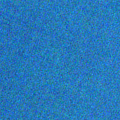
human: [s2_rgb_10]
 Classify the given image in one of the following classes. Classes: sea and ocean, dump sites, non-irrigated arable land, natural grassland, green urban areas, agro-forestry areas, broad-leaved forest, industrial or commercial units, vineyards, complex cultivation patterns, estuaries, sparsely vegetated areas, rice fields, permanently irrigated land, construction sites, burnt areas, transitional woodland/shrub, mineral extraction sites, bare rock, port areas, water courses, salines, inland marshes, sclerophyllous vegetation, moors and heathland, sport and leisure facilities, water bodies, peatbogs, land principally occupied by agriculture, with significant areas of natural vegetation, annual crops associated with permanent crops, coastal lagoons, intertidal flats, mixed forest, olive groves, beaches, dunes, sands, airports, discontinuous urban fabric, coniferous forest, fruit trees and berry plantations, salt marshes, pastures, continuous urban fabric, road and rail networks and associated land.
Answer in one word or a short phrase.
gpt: sea and ocean